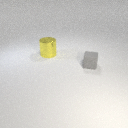
large yellow metal cylinder behind small gray rubber cube